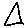
Label: triangle